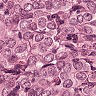
Metastatic tissue present: yes